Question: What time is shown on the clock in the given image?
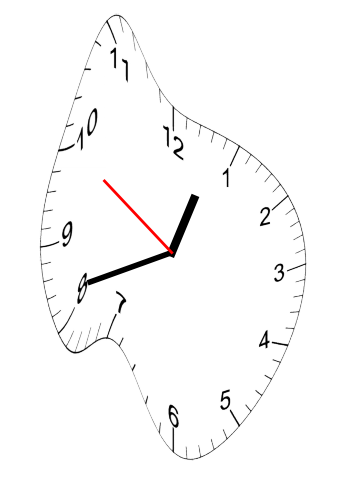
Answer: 12:41:50